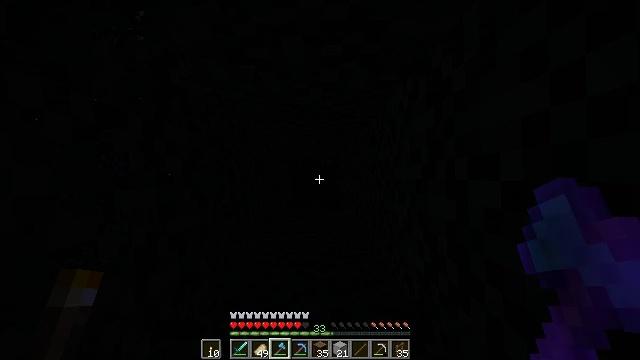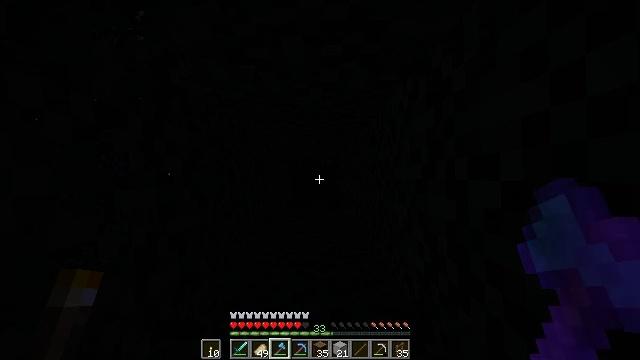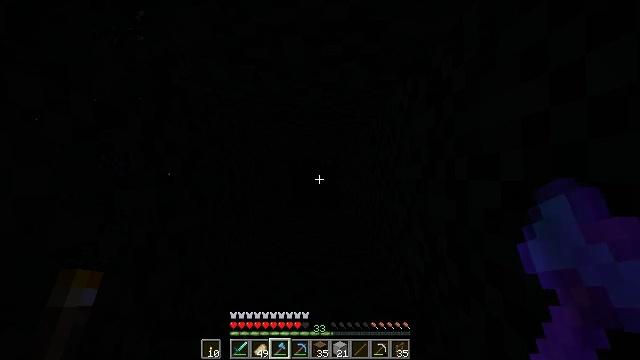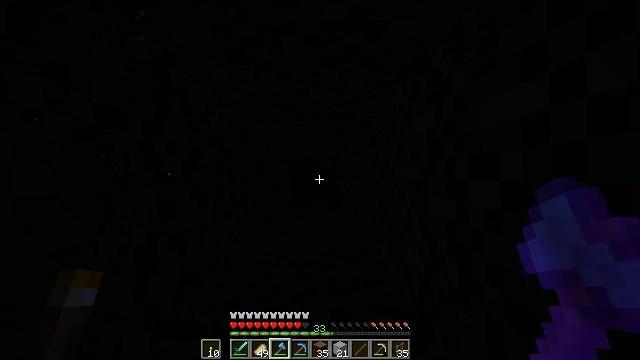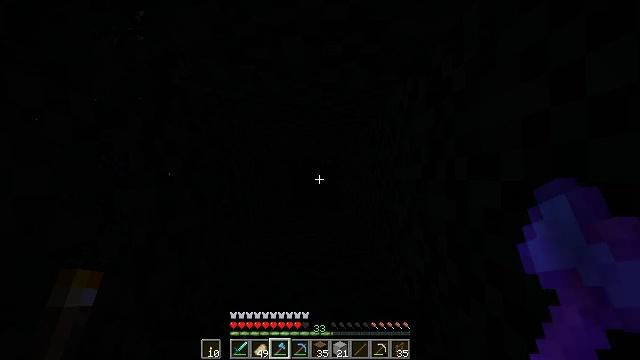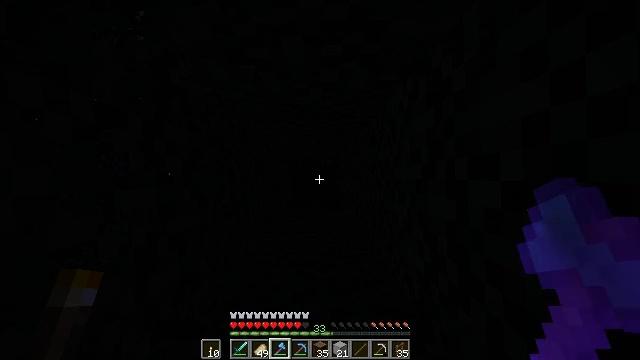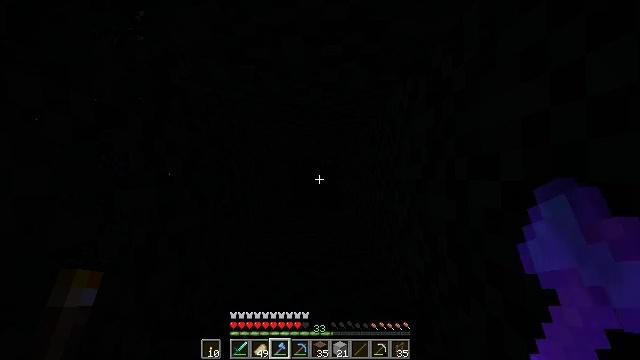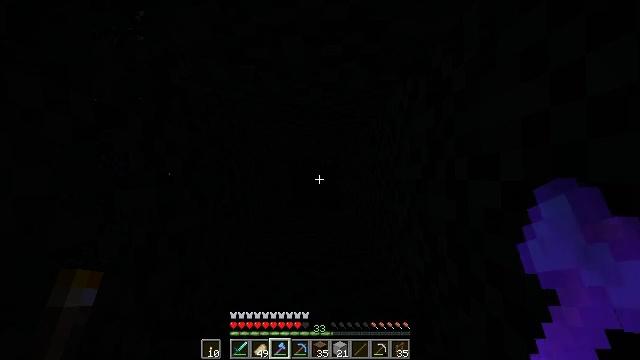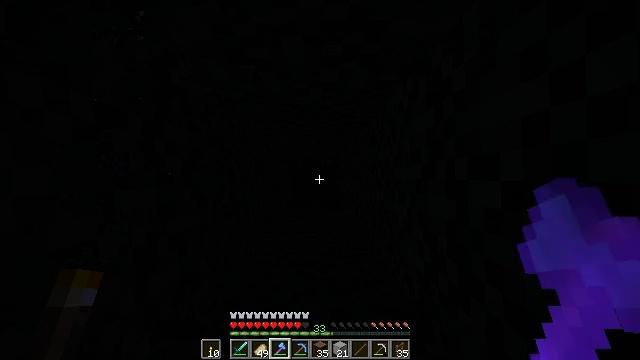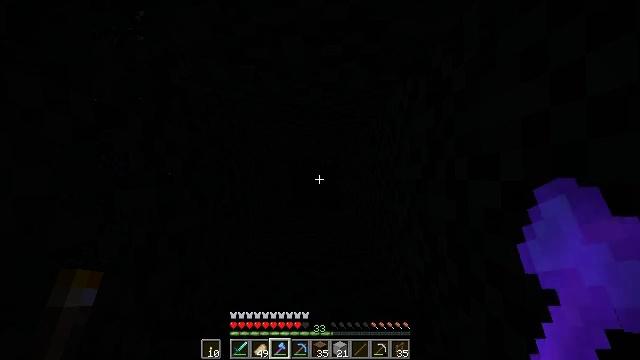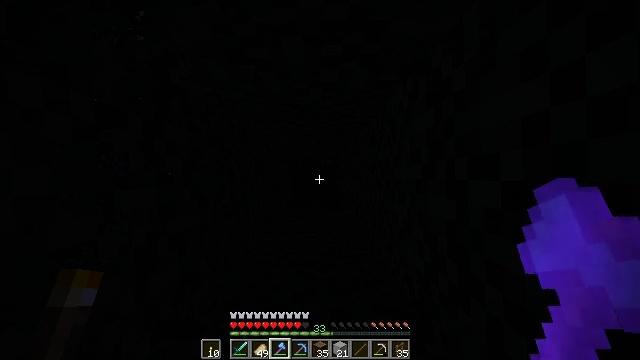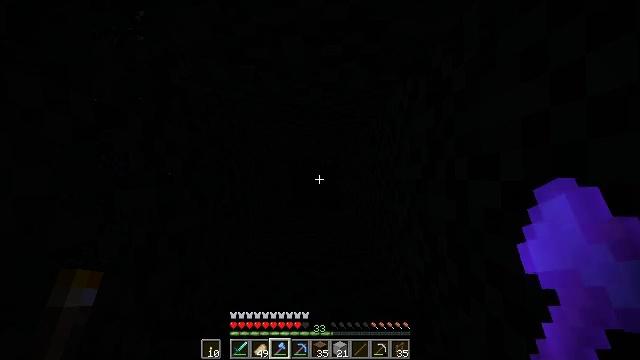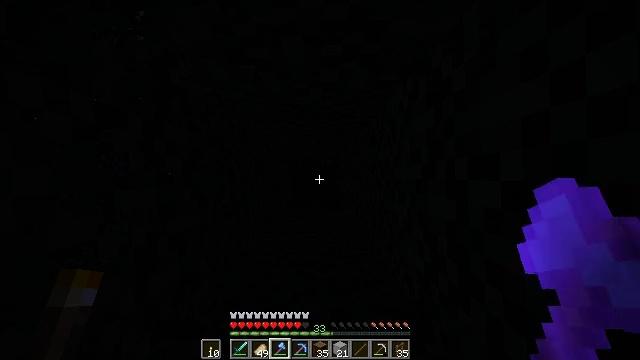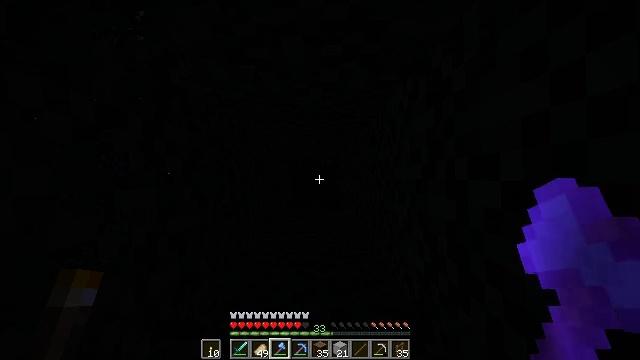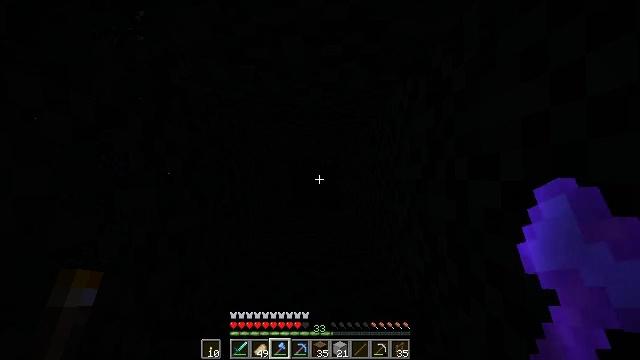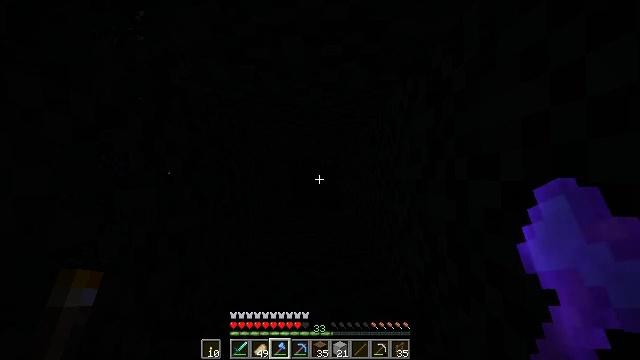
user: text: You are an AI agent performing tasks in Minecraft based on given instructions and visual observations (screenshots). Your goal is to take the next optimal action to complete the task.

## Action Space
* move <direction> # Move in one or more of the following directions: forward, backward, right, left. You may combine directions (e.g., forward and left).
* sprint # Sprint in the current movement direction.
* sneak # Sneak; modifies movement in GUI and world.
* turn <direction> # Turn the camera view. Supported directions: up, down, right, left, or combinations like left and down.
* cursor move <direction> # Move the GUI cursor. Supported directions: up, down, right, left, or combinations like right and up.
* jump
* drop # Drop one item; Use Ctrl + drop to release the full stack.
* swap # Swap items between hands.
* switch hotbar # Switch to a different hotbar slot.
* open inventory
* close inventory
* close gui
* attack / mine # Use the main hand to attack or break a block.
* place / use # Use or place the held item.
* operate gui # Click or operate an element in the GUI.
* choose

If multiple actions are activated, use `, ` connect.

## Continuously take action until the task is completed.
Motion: motion action
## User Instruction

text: Retrieve the brown bed.
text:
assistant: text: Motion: no_op
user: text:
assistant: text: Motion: no_op
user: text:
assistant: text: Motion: no_op
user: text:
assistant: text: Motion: no_op
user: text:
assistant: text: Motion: no_op
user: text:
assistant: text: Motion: no_op
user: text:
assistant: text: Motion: no_op
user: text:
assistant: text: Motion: no_op
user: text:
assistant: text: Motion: no_op
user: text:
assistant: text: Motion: no_op
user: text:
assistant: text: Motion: no_op
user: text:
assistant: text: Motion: no_op
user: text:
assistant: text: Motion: no_op
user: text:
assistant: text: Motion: no_op
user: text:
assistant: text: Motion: no_op
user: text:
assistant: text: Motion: no_op
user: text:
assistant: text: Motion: no_op
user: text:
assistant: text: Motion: no_op
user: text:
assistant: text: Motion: no_op
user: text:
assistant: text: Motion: no_op
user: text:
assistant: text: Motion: no_op
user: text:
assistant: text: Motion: no_op
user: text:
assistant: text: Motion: no_op
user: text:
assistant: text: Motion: no_op
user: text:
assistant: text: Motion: no_op
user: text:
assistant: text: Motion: no_op
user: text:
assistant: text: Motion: no_op
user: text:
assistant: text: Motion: no_op
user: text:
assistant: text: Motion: no_op
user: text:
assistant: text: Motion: no_op